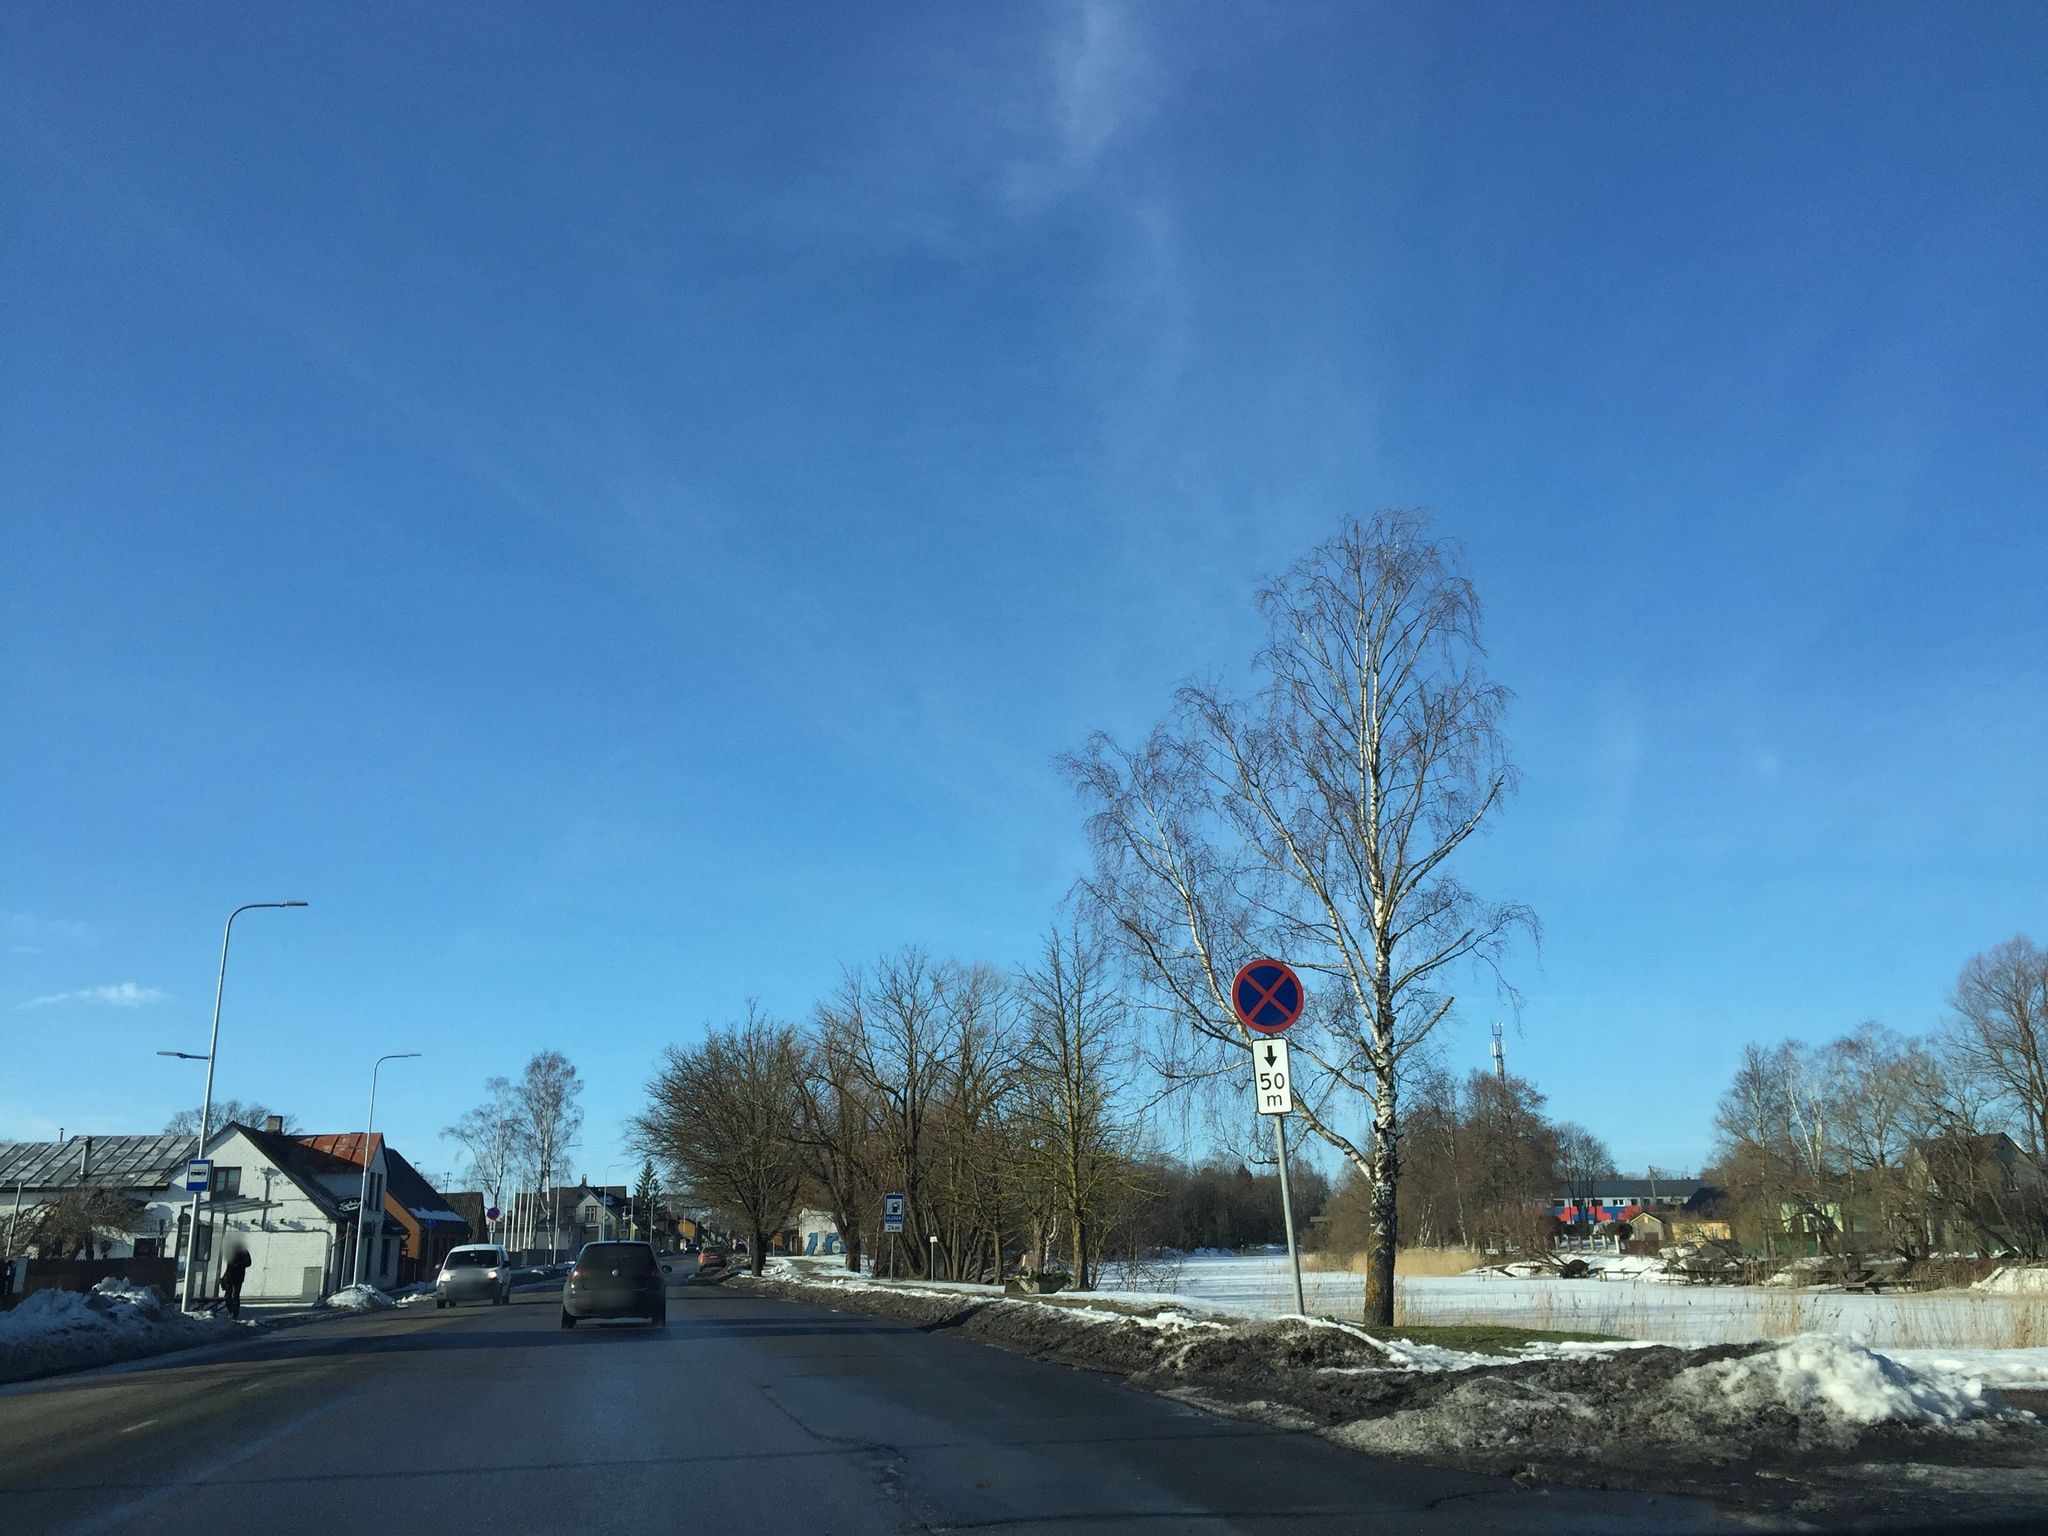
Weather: snowy
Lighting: day
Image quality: good
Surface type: driving surface
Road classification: secondary
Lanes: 2
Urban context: dense urban cluster
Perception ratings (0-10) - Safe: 2.48, Lively: 4.74, Beautiful: 6.58, Boring: 3.29, Depressing: 7.44, Wealthy: 3.63